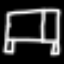
Label: bed